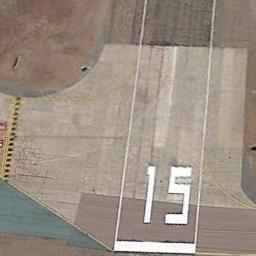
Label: runway